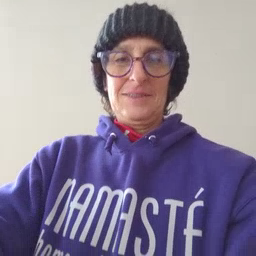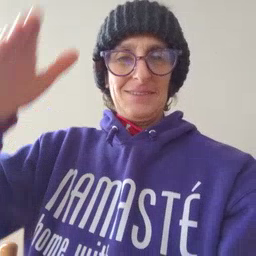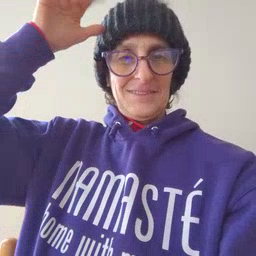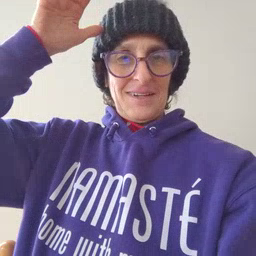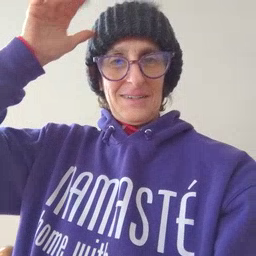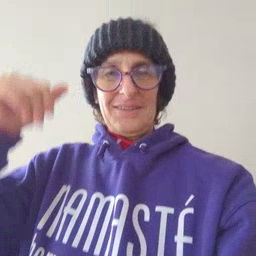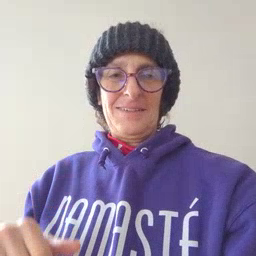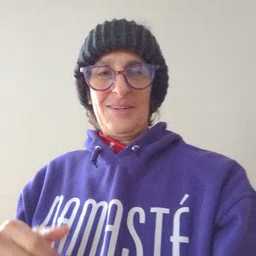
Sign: donkey